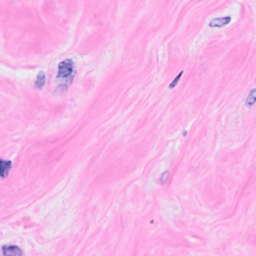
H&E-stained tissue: Breast